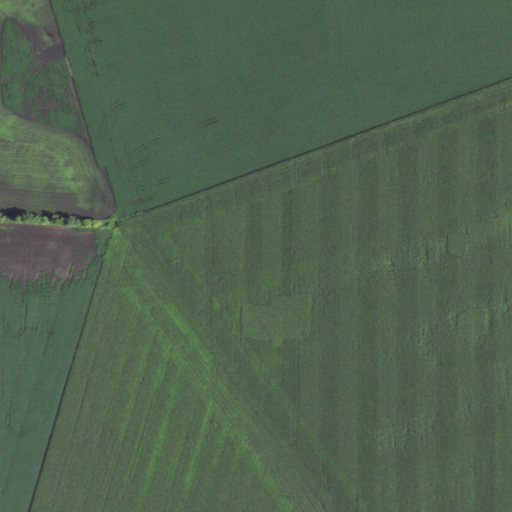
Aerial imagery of plain(s) in Minnesota named Rose Lake Bed containing only cultivated crops